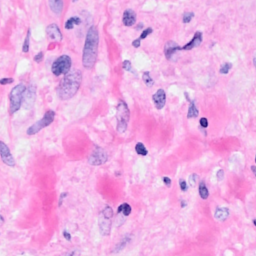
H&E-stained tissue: Breast